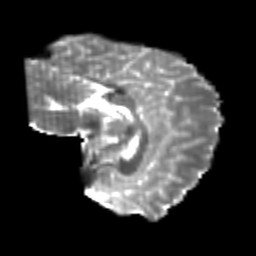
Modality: T2w
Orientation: sagittal
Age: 21
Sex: male
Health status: healthy
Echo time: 0.074 s